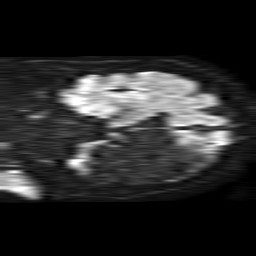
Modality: TRACE
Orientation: coronal
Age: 56
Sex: male
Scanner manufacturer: philips
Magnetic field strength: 1.5 T
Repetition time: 4.6 s
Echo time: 0.08941 s